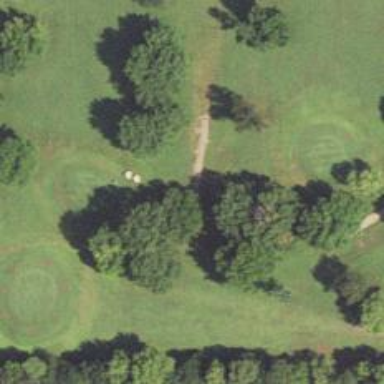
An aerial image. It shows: Path used for both walking and golf.